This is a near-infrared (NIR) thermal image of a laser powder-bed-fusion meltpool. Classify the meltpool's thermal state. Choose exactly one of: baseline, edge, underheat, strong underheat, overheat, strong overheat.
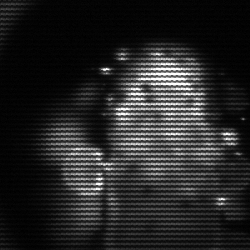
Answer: strong underheat